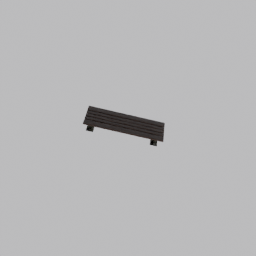
Label: furniture